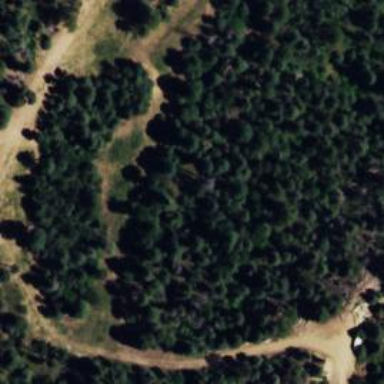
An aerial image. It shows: Path.